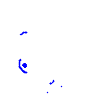
Particle: electron